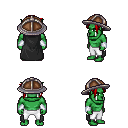
a pixel art fantasy rpg character, male body template, orc, green skin, black cape, white pants, red pixie cut hairstyle, chain helm, white cloth bracers, four views (front, back, left, right), 2x2 character sprite sheet, small pixel art, hard edges, no anti-aliasing